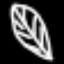
Label: leaf